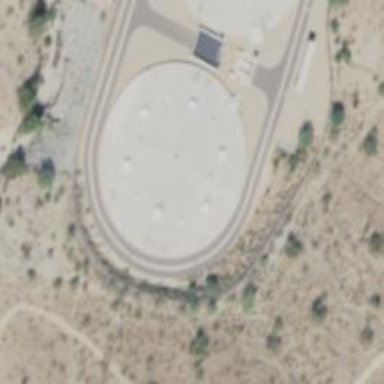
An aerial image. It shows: Industrial building with storage tank. The tank contains water.